Question: I am creating Web user interface for a Web application. The interface has header, footer and in between two rectangles in horizontal line. Rectangles are separated by space. All these features are created using tags.
Below is given CSS to format the left rectangle:
'''
#sidebar1 {
position: absolute;
left: 150px;
width: 450px;
height:250px;
background: #EBEBEB;
padding: 20px 0;
padding-left:20px;
padding-right:20px;
margin: 50px auto;
border: 1px solid #000000;
}
'''
The problem is that when you squeeze or extend the window of browser those rectangles change position or overlap one another. This is not acceptable.
I have tried other options of position keyword in CSS such as position: fixed or position:relative or static but the representation is still wrong. Likewise I tried float:left and float: right but that still makes the rectangles to move and overlap. I want those rectangles to stand still despite that you are extending or squeezing the window.
What are your solutions, please?
Best regards
Current code:
'''
<html xmlns="http://www.w3.org/1999/xhtml">
<head>
<meta http-equiv="Content-Type" content="text/html; charset=utf-8" />
<title>Welcome to Spring Web MVC project</title>
<style type="text/css">
body {
font: 100% Verdana, Arial, Helvetica, sans-serif;
margin: 0; /* it's good practice to zero the margin and padding of the body element to account for differing browser defaults */
/*padding: 0;
text-align: center; /* this centers the container in IE 5* browsers. The text is then set to the left aligned default in the #container selector */
color: black;
}
#header {
background: green;
/* top: 100px; */
text-align: center;
margin: 55px;
padding: 0 10px; /* this padding matches the left alignment of the elements in the divs that appear beneath it. If an image is used in the #header instead of text, you may want to remove the padding. */
}
#sidebar1 {
position: absolute;
left: 150px;
width: 450px; /* since this element is floated, a width must be given */
height:250px;
background: #EBEBEB; /* the background color will be displayed for the length of the content in the column, but no further */
padding: 20px 0; /* top and bottom padding create visual space within this div */
padding-left:20px;
padding-right:20px;
margin: 50px auto;
border: 1px solid #000000;
}
#sidebar2 {
position: absolute;
right: 150px;
width: 450px; /* since this element is floated, a width must be given */
height: 250px;
background: #EBEBEB; /* the background color will be displayed for the length of the content in the column, but no further */
padding: 20px 0; /* top and bottom padding create visual space within this div */
padding-left:20px;
padding-right:20px;
margin: 50px auto;
border: 1px solid #000000;
}
#footer {
padding: 0 10px; /* this padding matches the left alignment of the elements in the divs that appear above it. */
background:green;
width:95%;
margin:55px;
position: relative;
bottom: -300px;;
}
.clearfloat { /* this class should be placed on a div or break element and should be the final element before the close of a container that should fully contain a float */
clear:both;
height:0px;
font-size: 1px;
line-height: 0px;
}
</style><!--[if IE]>
<style type="text/css">
/* place css fixes for all versions of IE in this conditional comment */
.thrColHybHdr #sidebar1, .thrColHybHdr #sidebar2 { padding-top: 30px; }
.thrColHybHdr #mainContent { zoom: 1; padding-top: 15px; }
/* the above proprietary zoom property gives IE the hasLayout it needs to avoid several bugs */
</style>
<![endif]--></head>
<body>
<div id="header">
<h1>Header</h1>
<!-- end #header --></div>
<!--<div id="container"> -->
<div id="sidebar1">
<h3>blah blah</h3>
<p><li>blah blah</li> </p>
<p><li>blah blah</li> </p>
<p><li>blah blah</li></p>
<!-- end #sidebar1 --></div>
<div id="sidebar2">
<h3>blah blah</h3>
<p><li>blah blah</li> </p>
<p><li>blah blah </li></p>
<p><li>blah blah</li></p>
<!-- end #sidebar2 --></div>
<p>
<!-- This clearing element should immediately follow the #mainContent div in order to force the #container div to contain all child floats -->
</p>
<p><br class="clearfloat" />
</p>
<div id="footer">
<p>Footer</p>
<p>Terms & Conditions</p>
<!-- end #footer --></div>
<!-- end #container --> <!--</div> -->
</body>
</html>
'''
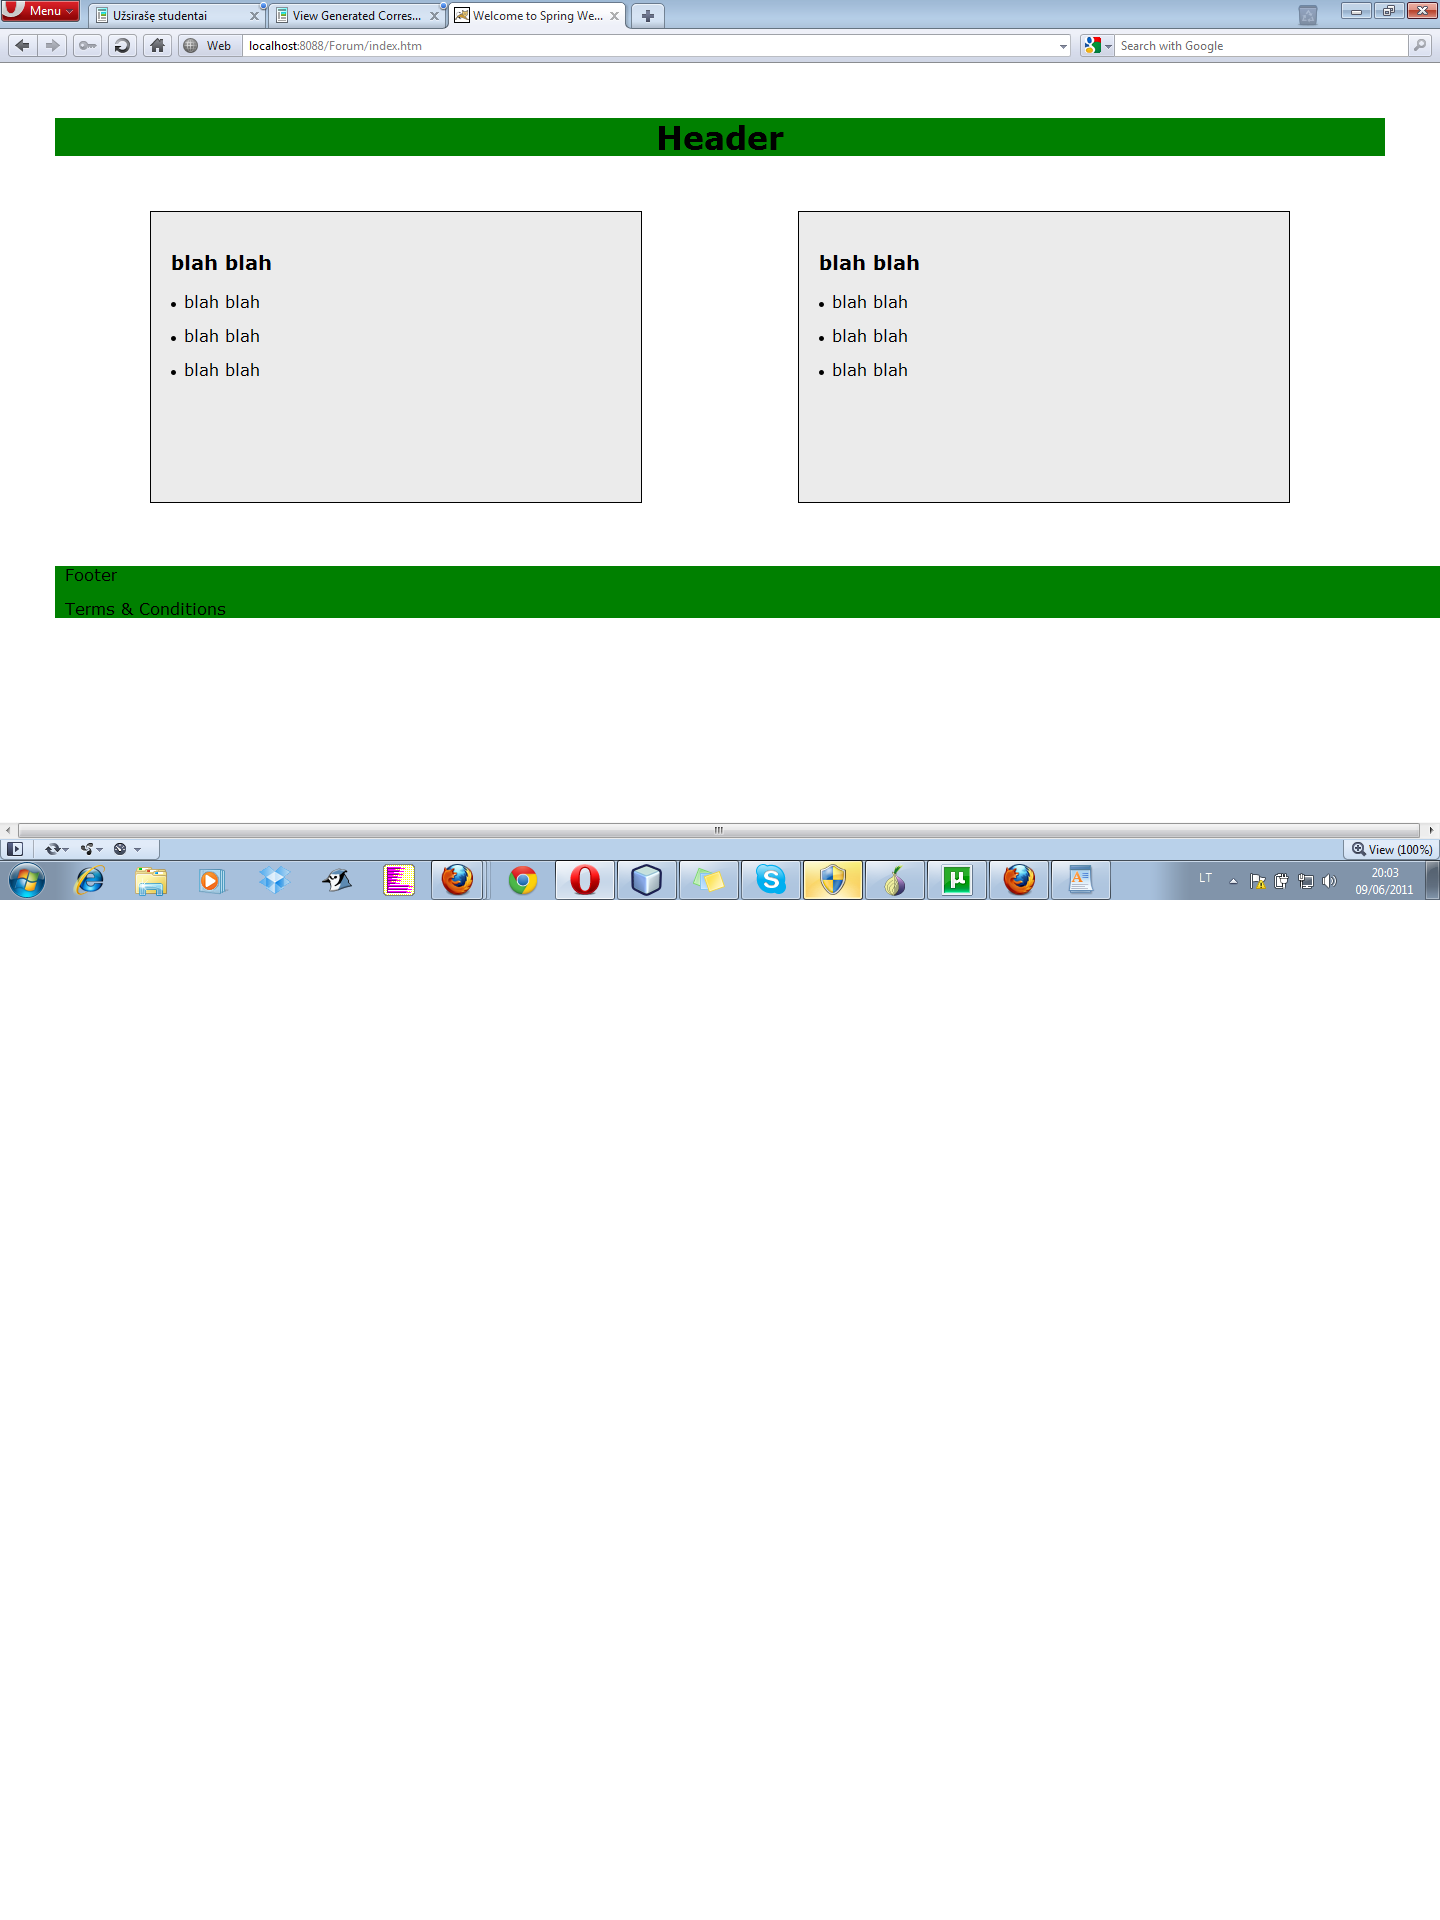
Answer: There's no reason to absolute position anything here...it's just going to lead to headaches. In general, do absolute position only when absolutely necessary, which for me is almost exclusively when I have to float something over the top of something else. Otherwise, everything is relative to something else, as is default.
Here's a simple strategy to make this work:
'''
<div class="pagecontainer">
<div class="header">
Header Goes Here
</div>
<div class="bodycontainer">
<div class="floatleft">Leftbox</div>
<div class="floatleft">Rightbox</div>
<div class="clear"></div>
</div>
<div class="footer">
Footer Goes Here
</div>
</div>
'''
Style follows:
'''
.floatleft {
float: left;
otherstyle: here;
margin: 5px;
}
.clear {
clear:both;
}
'''
Yes, this is abstract, so you'll have to customize it for your particular purposes.
The key to avoiding the overlaps is ensuring that your divs inside the body container never exceed the size of the bodycontainer parent element (don't forget margins and in some cases padding (stupid IE) count toward that value) and that both are floated left with a clear float afterward.
If you want to make it scary simple, use a grid such as <URL>